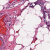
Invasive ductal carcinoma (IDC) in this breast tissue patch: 0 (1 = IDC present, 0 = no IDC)